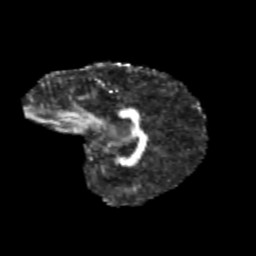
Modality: FA
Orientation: sagittal
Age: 11
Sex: female
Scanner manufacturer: siemens
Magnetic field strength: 3 T
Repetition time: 3.8 s
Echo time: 0.07 s